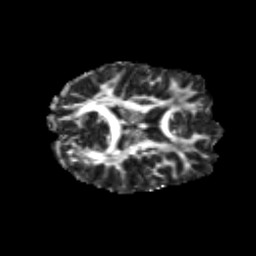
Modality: FA
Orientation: axial
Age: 21
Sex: male
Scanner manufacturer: siemens
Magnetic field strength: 3 T
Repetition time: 3.5 s
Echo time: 0.113 s